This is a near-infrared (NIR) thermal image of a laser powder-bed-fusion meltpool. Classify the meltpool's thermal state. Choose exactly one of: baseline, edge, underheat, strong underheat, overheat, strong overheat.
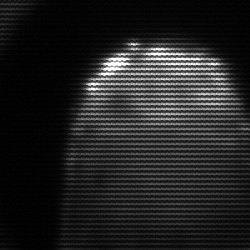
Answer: edge